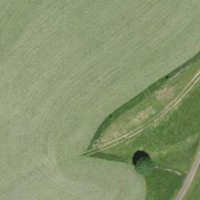
EUNIS habitat code: 24
Species observed at this site:
Euphorbia cyparissias